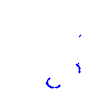
Particle: kaon